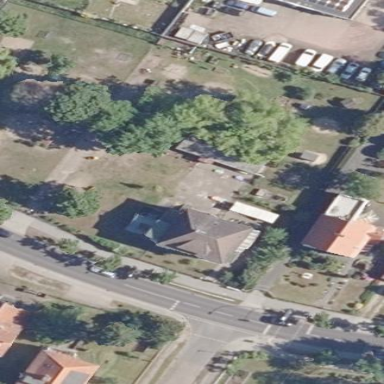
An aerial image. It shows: Kindergarten.